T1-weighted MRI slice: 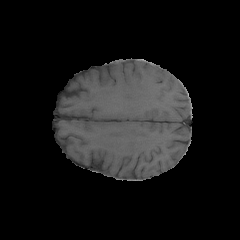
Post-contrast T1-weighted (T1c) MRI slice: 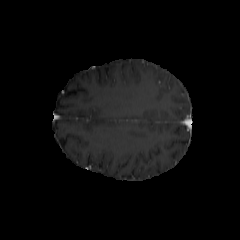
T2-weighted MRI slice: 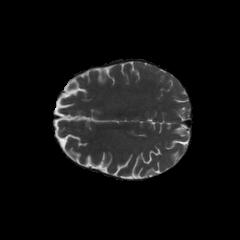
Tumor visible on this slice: no